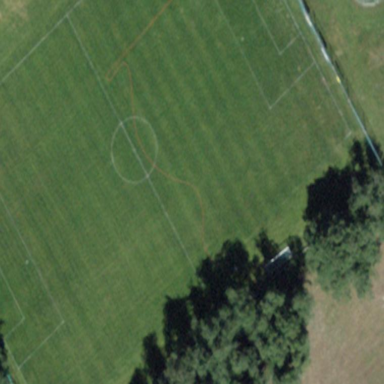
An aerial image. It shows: Soccer pitch for leisureland activities.